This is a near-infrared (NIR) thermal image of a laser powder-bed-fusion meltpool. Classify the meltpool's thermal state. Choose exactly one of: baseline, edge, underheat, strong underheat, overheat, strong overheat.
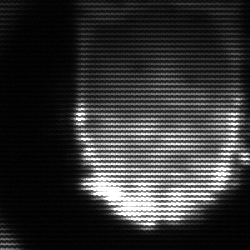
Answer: baseline